Chest X-ray. View position: PA
Patient age: 32
Patient sex: F
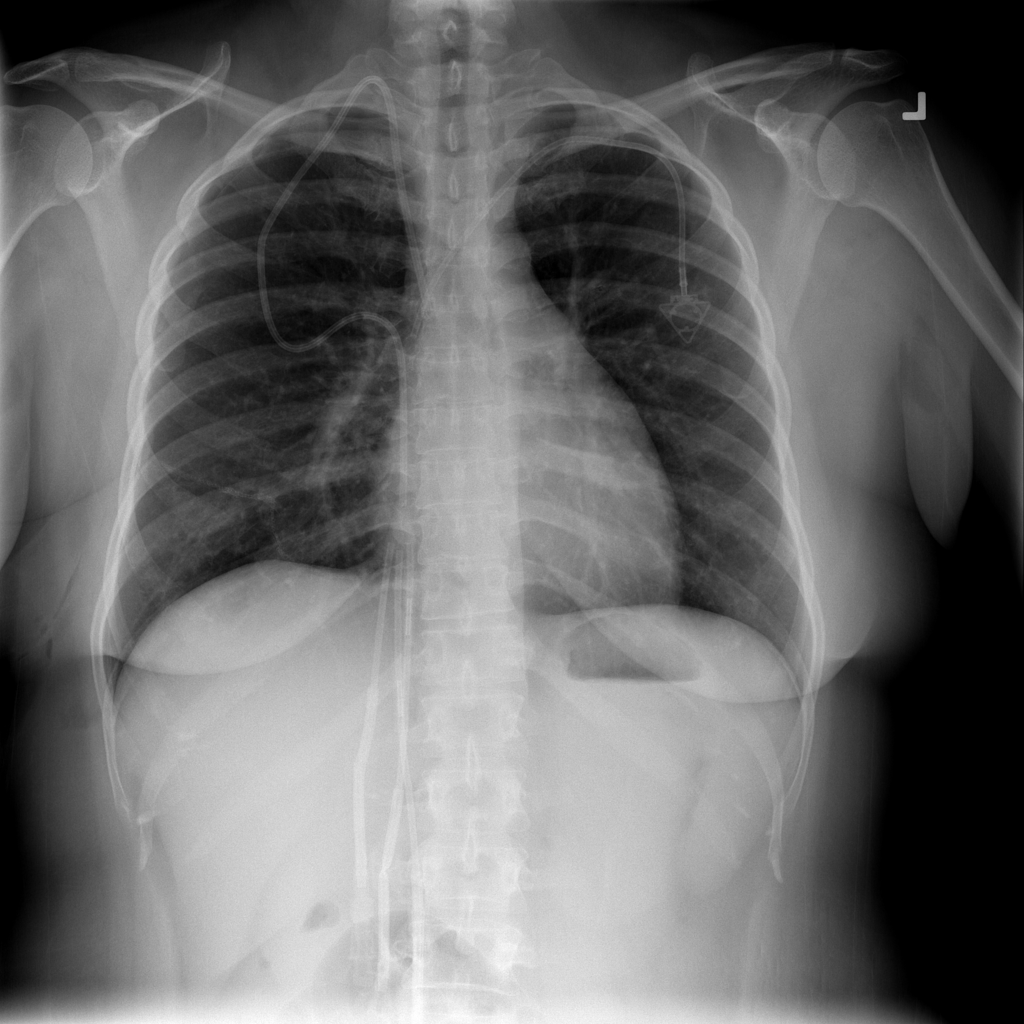
Finding: Pneumothorax